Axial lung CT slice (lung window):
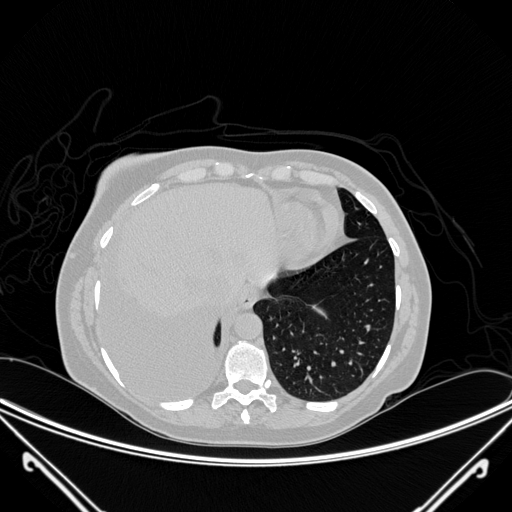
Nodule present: no